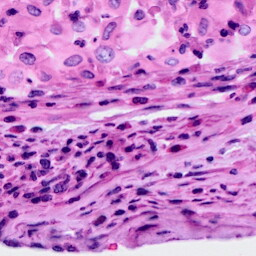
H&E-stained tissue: Cervix